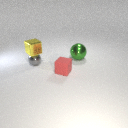
small gray metal sphere to the left of small red rubber cube